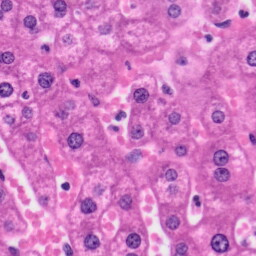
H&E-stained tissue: Liver